Field crop: maize
Growth stage: 2
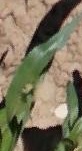
Species: maize